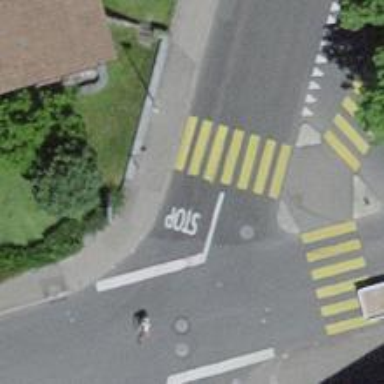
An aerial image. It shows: Zebra crossing on the road.